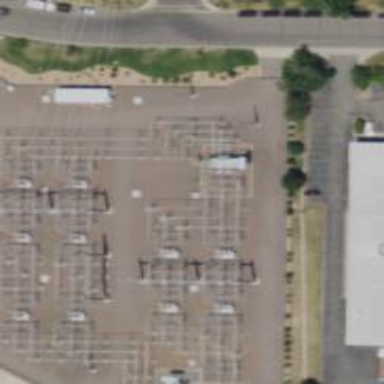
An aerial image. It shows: Switch used for power control.